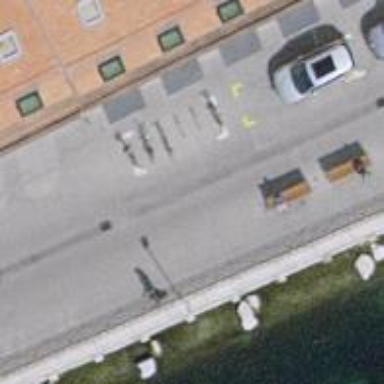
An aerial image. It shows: Bicycle parking area with stands.